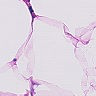
Metastatic tissue present: no